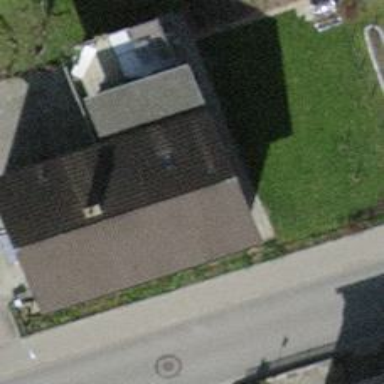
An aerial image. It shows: Simple house.